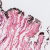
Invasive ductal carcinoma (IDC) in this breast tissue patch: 0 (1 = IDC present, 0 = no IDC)